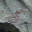
Label: 5